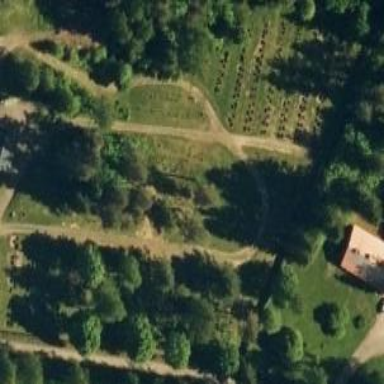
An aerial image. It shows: Cemetery with graves.